Question: I have a high res image (let's say 1900x1200), which I want to use as background for my dialog. It is created
'''
Dialog dialog = new Dialog(this);
dialog.setContentView(R.layout.dialog);
'''
Dialog layout:
'''
<LinearLayout
android:id="@+id/dialog"
android:layout_width="wrap_content"
android:layout_height="wrap_content"
android:orientation="vertical" >
'''
However, if I use this image, the Dialog (layout) is expanded to cover the image (or reach the full-screen, whichever is smaller). If I make the image very small (like 320x200), the upscaling works fine.
I don't want to programmatically set/scale (if can be avoid), as I want to use this background in all my dialogs, and I am lazy to change code, instead of XMLs :)
Also absolutely do not want to create all sort of resolutions, as Dialogs can be from very small to full screen, so no chance the guess the size.
What I tried:
: 'android:background="@drawable/your_image' this will extend the dialog to fit the image, which I don't want.
As a first child add an ImageView, and comes the LinerLayout. Set the following in your ImageView.
'''
android:src="@drawable/your_image"
android:scaleType = "centerCrop" //I tried ALL scaleType
'''
<URL>
Did not work.
I believe there is a very simple solution for this very simple and frequent request, I just could not figure out.
Here is my full dialog layout source:
'''
<?xml version="1.0" encoding="utf-8"?>
<LinearLayout xmlns:android="http://schemas.android.com/apk/res/android"
android:id="@+id/dialog"
android:orientation="vertical"
android:minWidth="300dp"
android:layout_width="wrap_content"
android:layout_height="wrap_content"
android:background="@drawable/back_dialog">
<EditText
android:id="@+id/edittext_1"
android:layout_width="match_parent"
android:layout_height="wrap_content"/>
<EditText
android:id="@+id/edittext_2"
android:layout_width="match_parent"
android:layout_height="wrap_content"/>
<CheckBox
android:id="@+id/checkBox_1"
android:layout_width="match_parent"
android:layout_height="wrap_content"
android:text="@string/IDS_ABC" />
<LinearLayout
android:orientation="horizontal"
android:paddingTop="10dp"
android:layout_width="fill_parent"
android:layout_height="wrap_content">
<Button
android:id="@+id/button_ok"
android:layout_width="fill_parent"
android:layout_height="wrap_content"
android:layout_weight="1"
android:text="@string/IDS_OK" />
<Button
android:id="@+id/button_cancel"
android:layout_width="fill_parent"
android:layout_height="wrap_content"
android:layout_weight="1"
android:text="@string/IDS_CANCEL" />
</LinearLayout>
</LinearLayout>
'''
Here is an image for better understanding

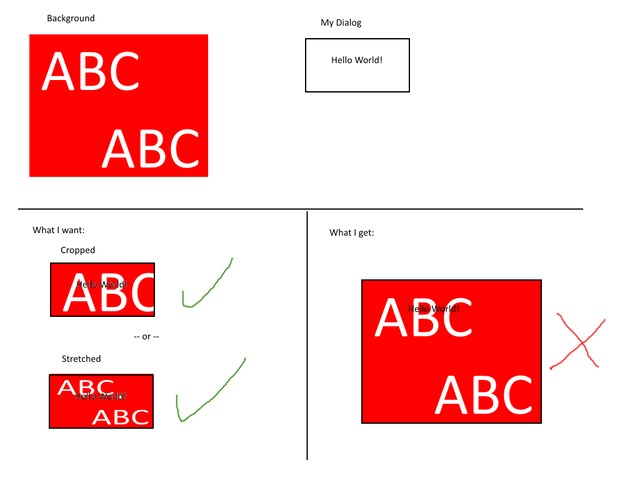
Answer: The solution idea comes from here: <URL>
'''
<?xml version="1.0" encoding="utf-8"?>
<RelativeLayout
android:layout_width="wrap_content"
android:layout_height="wrap_content"
xmlns:android="http://schemas.android.com/apk/res/android">
<ImageView
android:src="@drawable/back_dialog"
android:scaleType="fitXY"
android:layout_width="0dp"
android:layout_height="0dp"
android:layout_alignTop="@+id/dialog_layout_main"
android:layout_alignBottom="@id/dialog_layout_main"
android:layout_alignLeft="@id/dialog_layout_main"
android:layout_alignRight="@id/dialog_layout_main" />
<LinearLayout
android:id="@+id/dialog_layout_main"
android:layout_width="match_parent"
android:layout_height="wrap_content">
.........
</LinearLayout>
</RelativeLayout>
'''